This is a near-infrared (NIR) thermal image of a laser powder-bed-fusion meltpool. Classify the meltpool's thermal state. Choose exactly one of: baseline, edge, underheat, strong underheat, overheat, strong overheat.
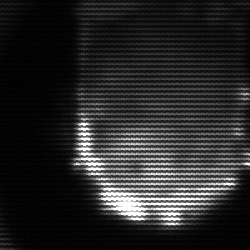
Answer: baseline